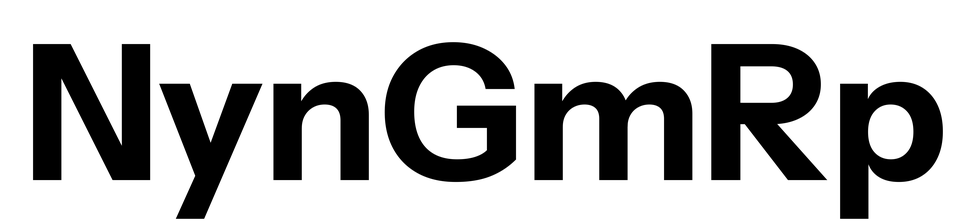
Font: InstrumentSans_Bold